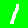
Digit: 1